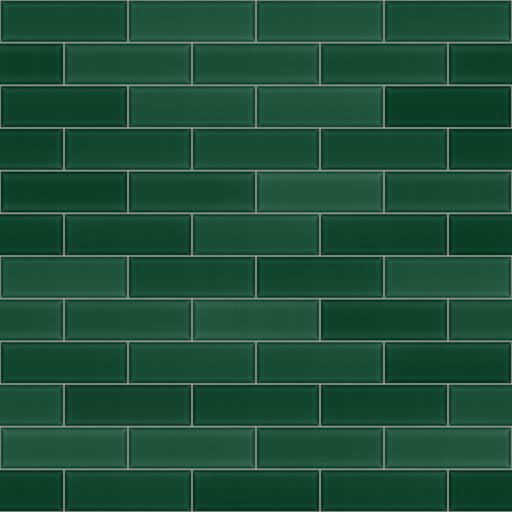
Tags: bathroom clean dark green reflective shiny smooth subway tiled tiles